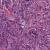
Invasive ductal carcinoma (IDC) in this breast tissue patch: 1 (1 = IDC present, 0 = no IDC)